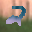
Label: 2